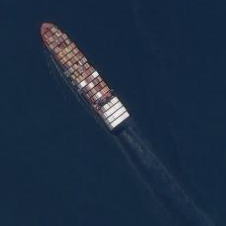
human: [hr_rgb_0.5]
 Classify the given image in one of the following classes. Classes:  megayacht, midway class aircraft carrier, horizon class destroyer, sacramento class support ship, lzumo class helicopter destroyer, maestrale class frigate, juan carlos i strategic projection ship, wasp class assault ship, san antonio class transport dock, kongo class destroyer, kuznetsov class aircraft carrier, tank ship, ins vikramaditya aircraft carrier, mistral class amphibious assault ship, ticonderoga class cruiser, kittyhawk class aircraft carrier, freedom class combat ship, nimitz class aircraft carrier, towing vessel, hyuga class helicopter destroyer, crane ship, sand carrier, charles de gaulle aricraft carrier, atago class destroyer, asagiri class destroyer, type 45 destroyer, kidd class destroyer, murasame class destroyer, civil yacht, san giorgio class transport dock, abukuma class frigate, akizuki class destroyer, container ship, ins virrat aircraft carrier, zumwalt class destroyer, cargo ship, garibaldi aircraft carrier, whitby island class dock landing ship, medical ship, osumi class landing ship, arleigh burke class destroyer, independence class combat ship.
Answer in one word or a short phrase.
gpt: Container ship